Question: I am styling an '<input type="text">' element. 'display:inline;'. I did this by targeting this element in the last line of the css file that is called last. For some reason the element doesn't take over the 'display:inline;' property (see Firebug image below).
How is it even possible?

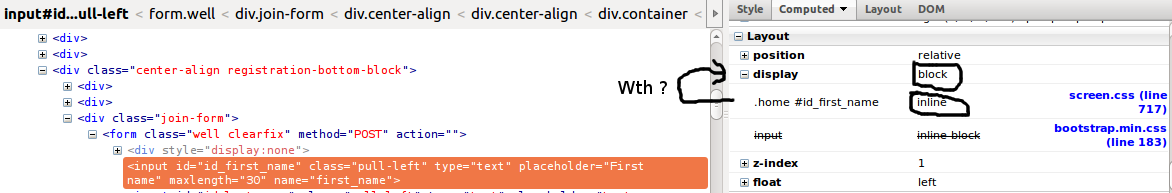
Answer: Because your 'input' element is floated left, the computed value of display is set to block according to the CSS specification.
Reference: <URL>
I would not expect that using the '!important' declaration would over ride the computed value.